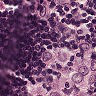
Metastatic tissue present: yes